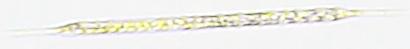
Label: Rhizosolenia